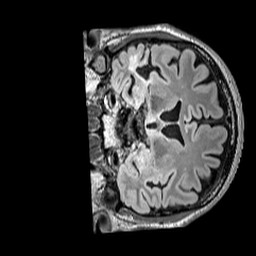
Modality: FLAIR
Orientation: coronal
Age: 47
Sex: male
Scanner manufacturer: siemens
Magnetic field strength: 3 T
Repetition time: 5 s
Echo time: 0.387 s